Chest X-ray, PA view. Patient: 41 years old, sex F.
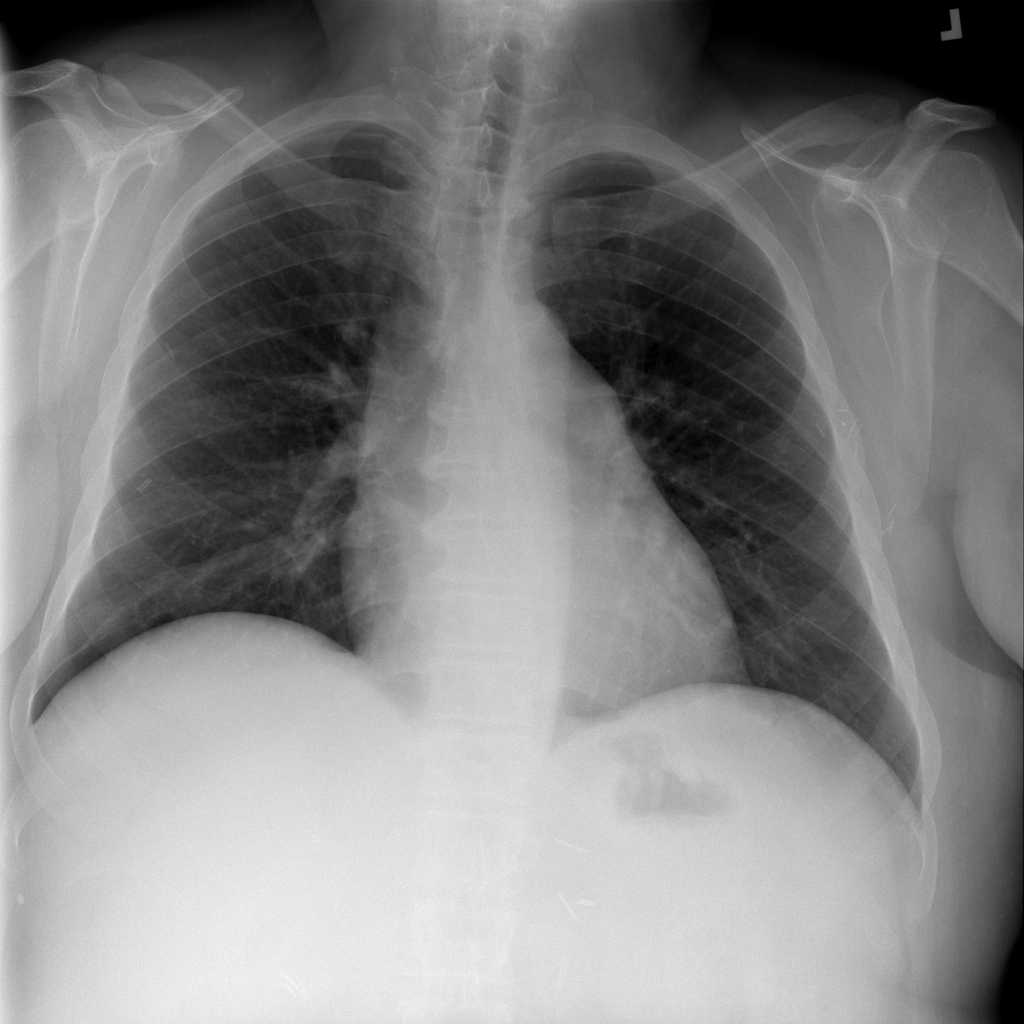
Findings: No Finding